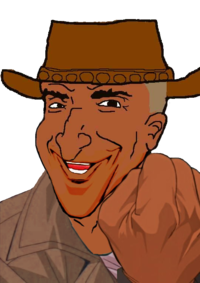
Label: 5_Bruce